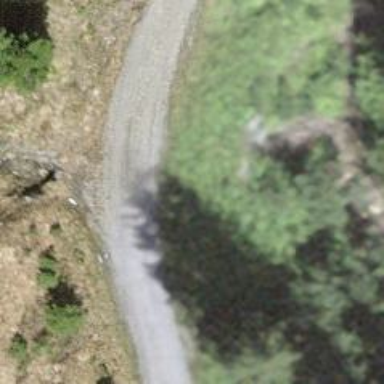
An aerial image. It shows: Track with grade 2 gravel surface.